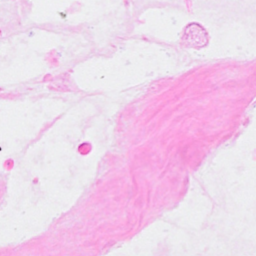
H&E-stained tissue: Breast